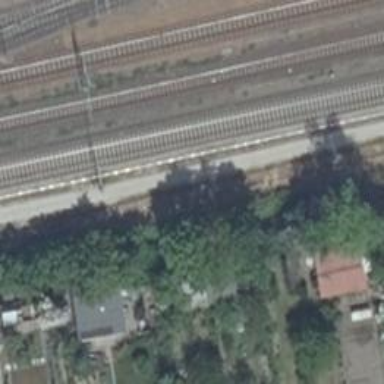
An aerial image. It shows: Disused railway yard.